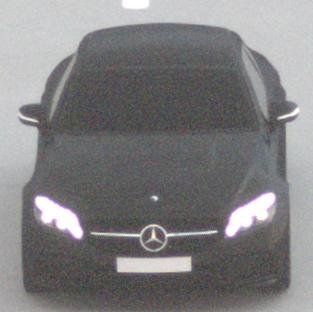
Make: Mercedes-Benz
Model: C 43 AMG
Detailed model: C-Class (205) AMG Limousine
Model produced from: 2016/10
Model produced until: 2018/04
Doors: 4
Color: black
Road condition: dry road
Daytime: night
Contrast: low contrast